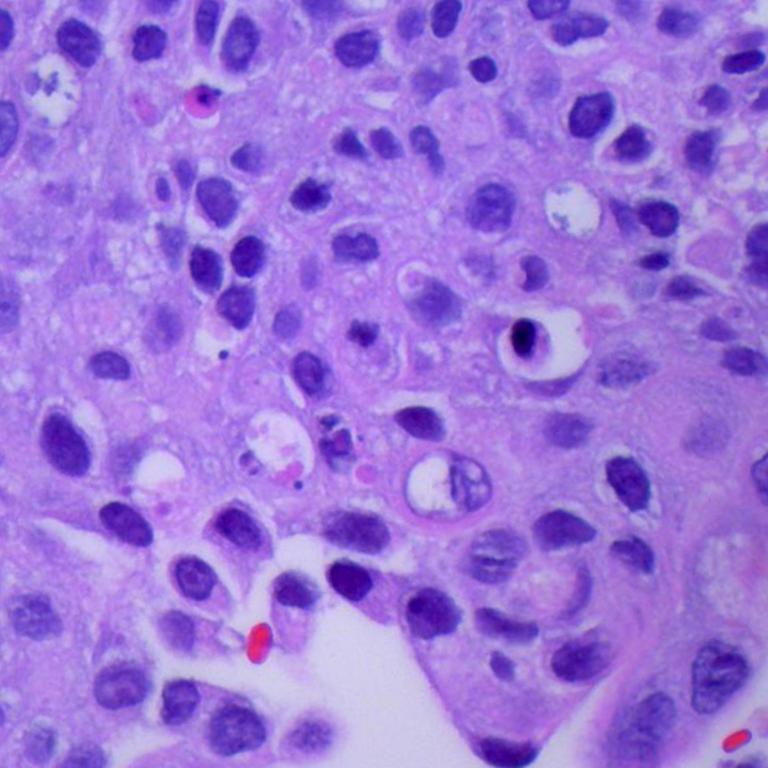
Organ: lung
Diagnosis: squamous carcinomas